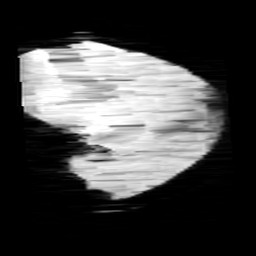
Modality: minIP
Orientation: sagittal
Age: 12
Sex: female
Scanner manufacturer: siemens
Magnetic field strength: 3 T
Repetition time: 0.027 s
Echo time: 0.02 s